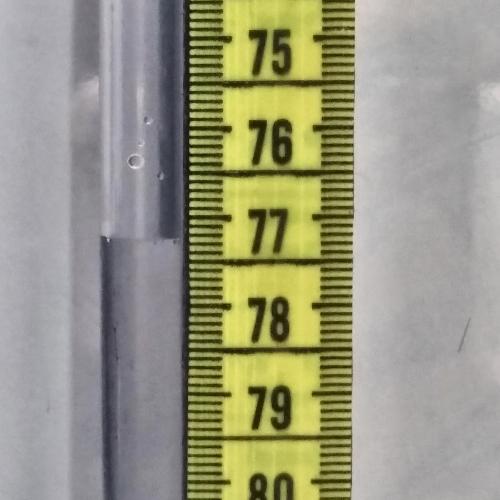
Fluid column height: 77.2 cm